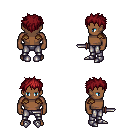
a pixel art fantasy rpg character, male body template, human, dark skin, leather shoulder armor, metal pants, brunette bedhead hairstyle, metal boots, dagger, four views (front, back, left, right), 2x2 character sprite sheet, small pixel art, hard edges, no anti-aliasing